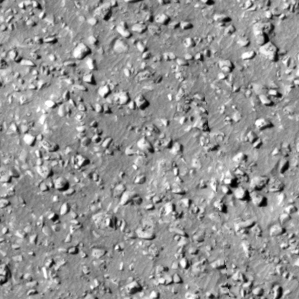
Label: non_frost